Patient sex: F
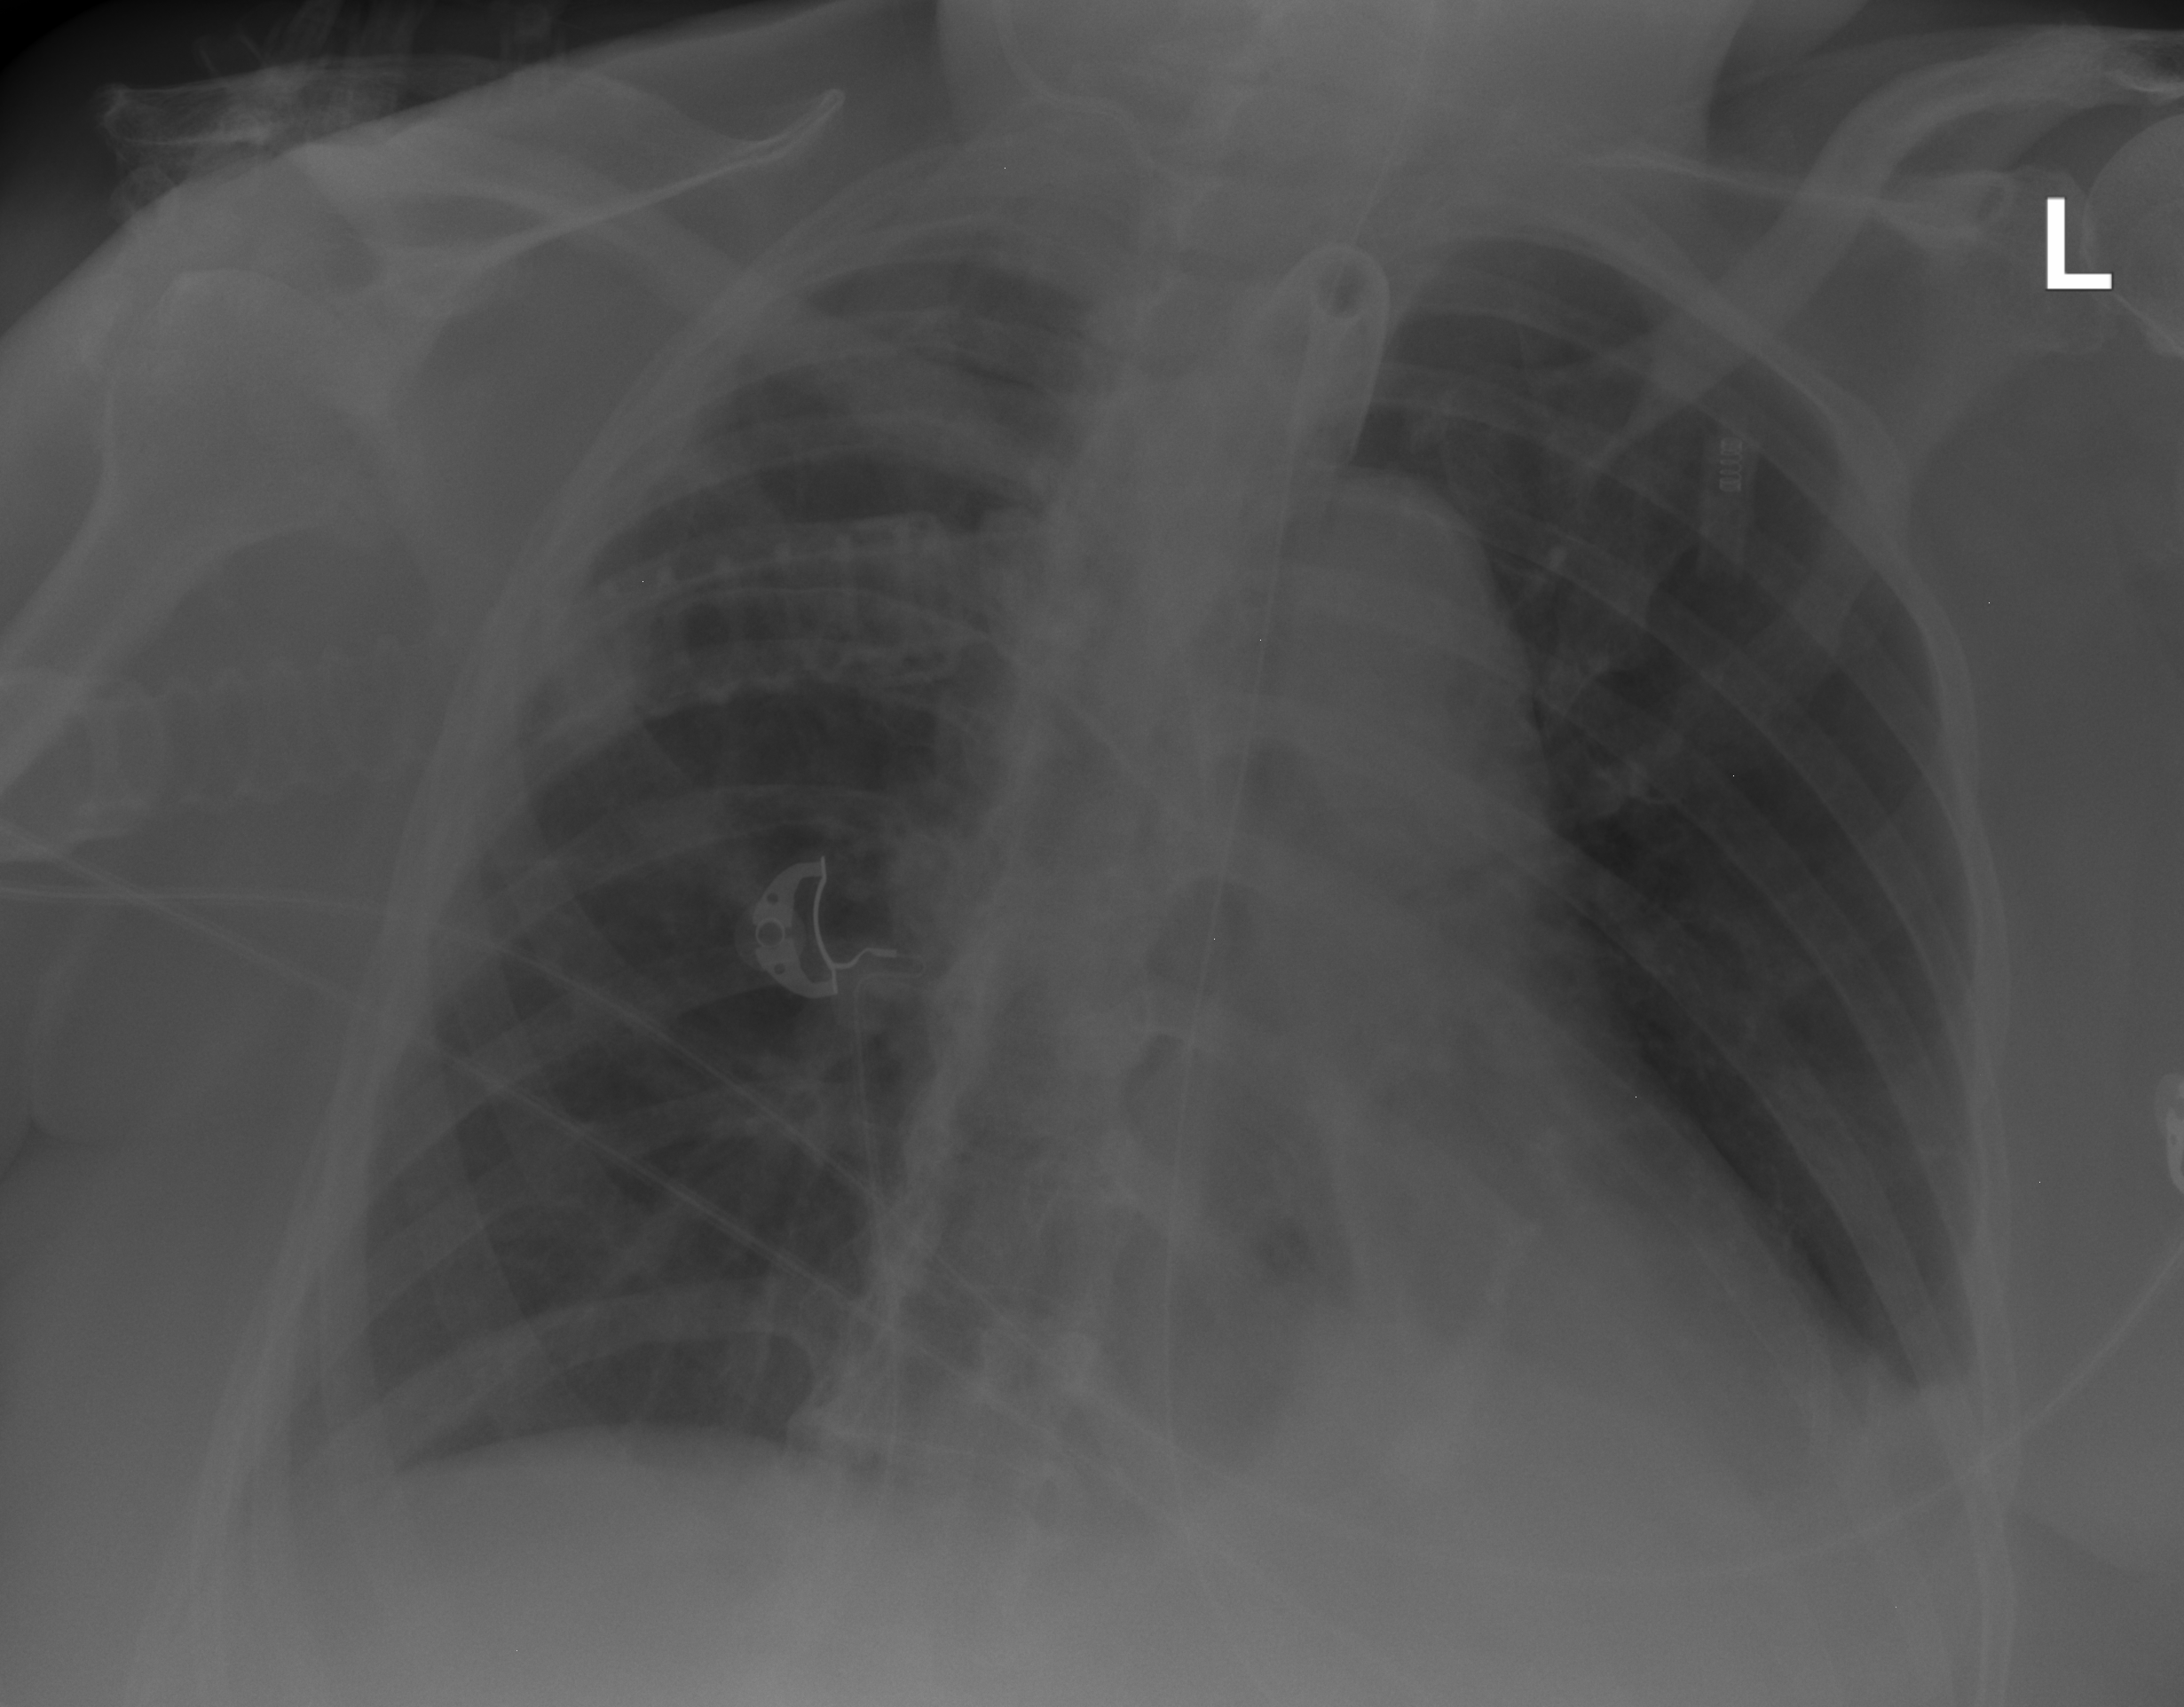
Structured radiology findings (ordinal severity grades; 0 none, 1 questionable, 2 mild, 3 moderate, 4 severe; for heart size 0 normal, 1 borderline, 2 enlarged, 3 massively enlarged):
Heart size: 0
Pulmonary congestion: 0
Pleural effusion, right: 1
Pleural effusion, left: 2
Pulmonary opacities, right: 1
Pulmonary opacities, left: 0
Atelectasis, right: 0
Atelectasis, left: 0